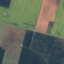
Label: AnnualCrop